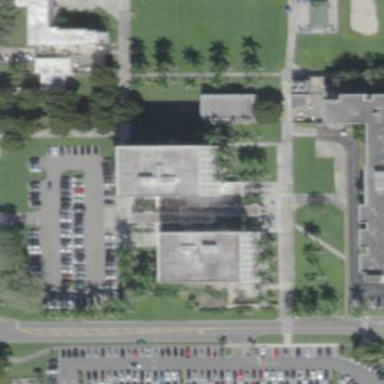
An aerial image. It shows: View of university building.